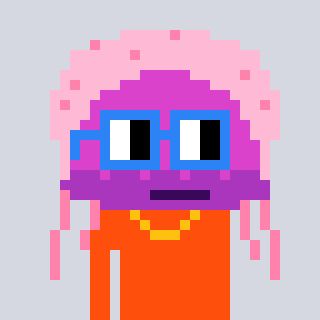
a pixel art character with square blue glasses, a jellyfish-shaped head and a orange-colored body on a cool background